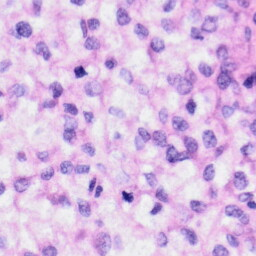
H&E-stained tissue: Liver